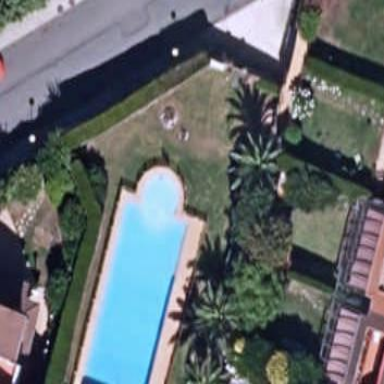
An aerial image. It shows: Swimming pool located in leisure land.